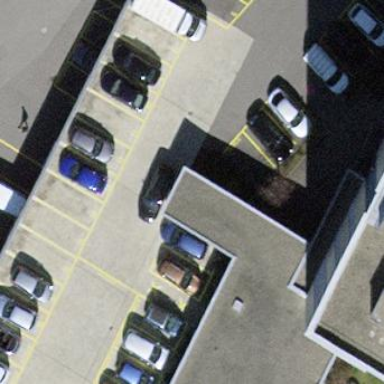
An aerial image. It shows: Rooftop parking area with concrete surface.